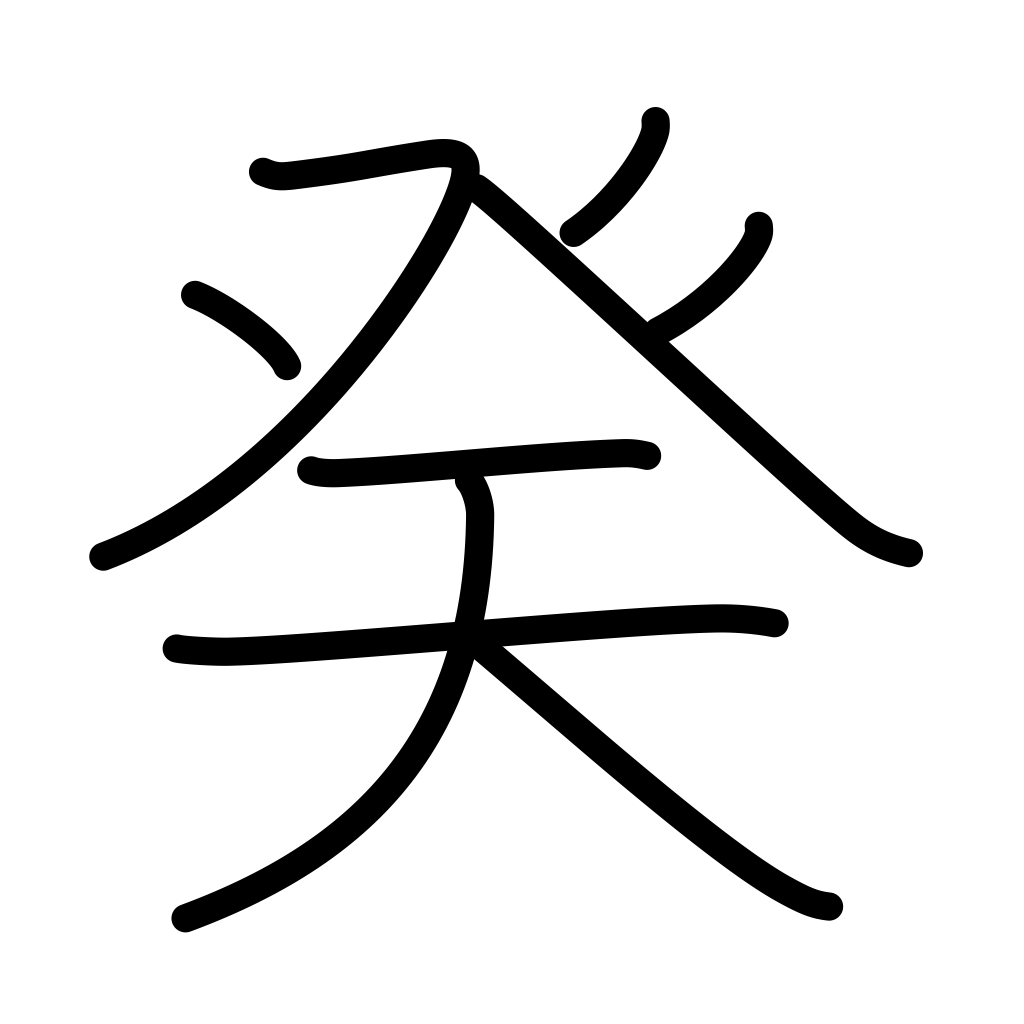
Meaning: 10th calendar sign